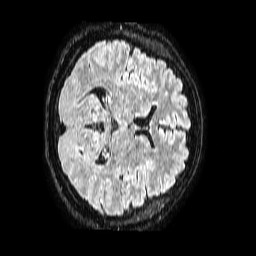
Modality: FLAIR
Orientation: axial
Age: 52
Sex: female
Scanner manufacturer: philips
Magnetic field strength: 1.5 T
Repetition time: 4.8 s
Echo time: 0.3 s